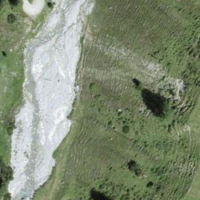
EUNIS habitat code: 31
Species observed at this site:
Marmota marmota